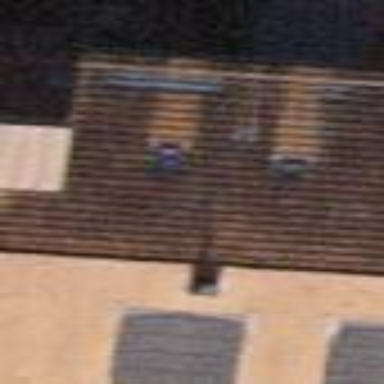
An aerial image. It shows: Building with tile roof.